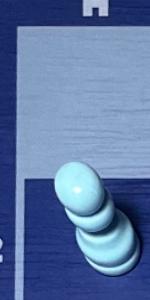
Label: Pawn_White